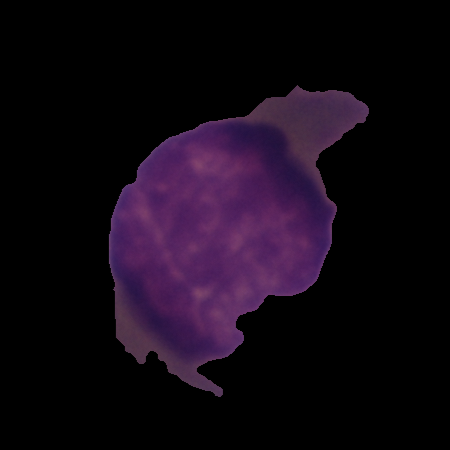
Label: cancer